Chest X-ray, PA view. Patient: 15 years old, sex M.
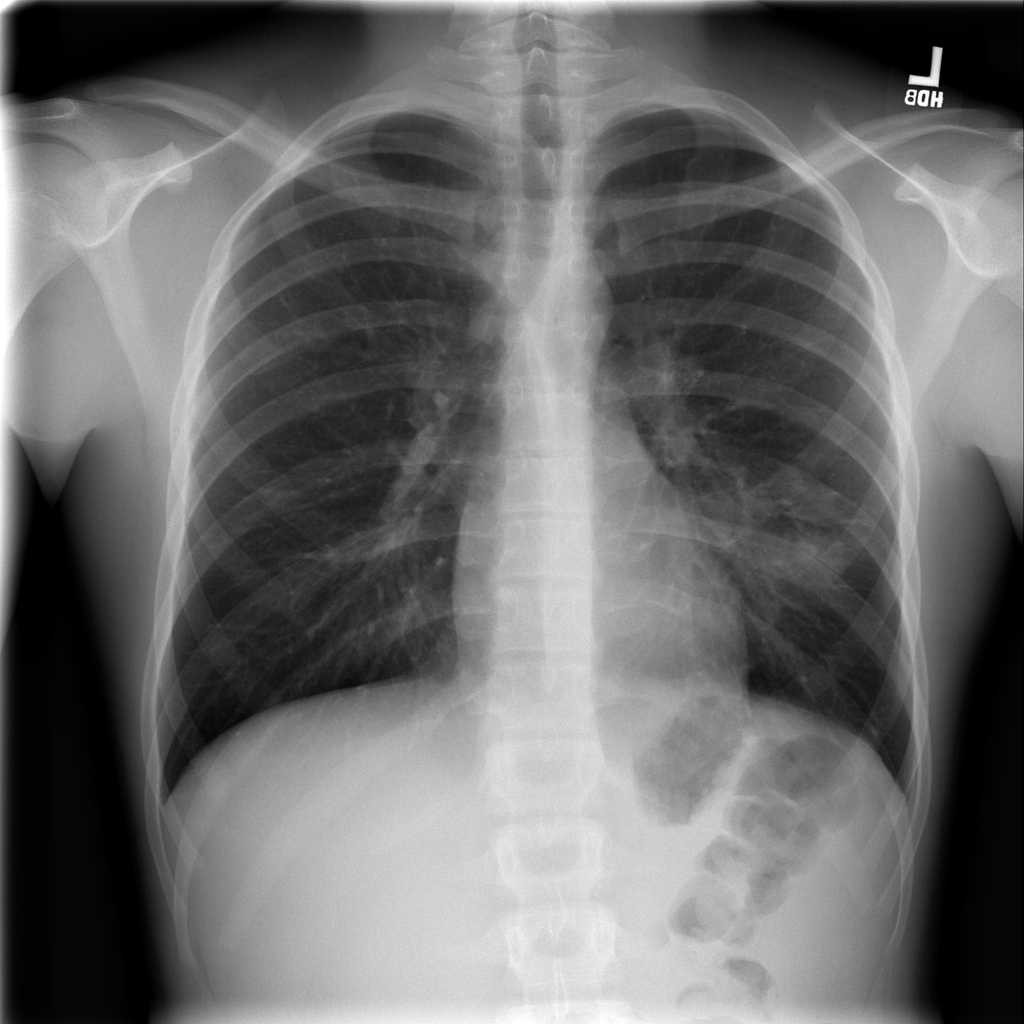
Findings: Infiltration, Pneumothorax